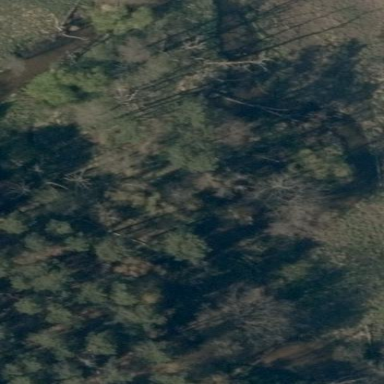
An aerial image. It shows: Swamp in wetland area.